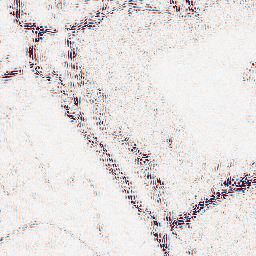
Category: wavelet
Decomposition family: wavelet_dwt
Decomposition parameters: wavelet: db4
level: 2
Upsampling method: quadratic
Upsampling parameters: scale: 2
Upsampling scale: 2